Field crop: maize
Growth stage: 1
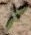
Species: atriplex